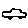
Label: car